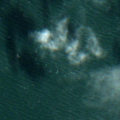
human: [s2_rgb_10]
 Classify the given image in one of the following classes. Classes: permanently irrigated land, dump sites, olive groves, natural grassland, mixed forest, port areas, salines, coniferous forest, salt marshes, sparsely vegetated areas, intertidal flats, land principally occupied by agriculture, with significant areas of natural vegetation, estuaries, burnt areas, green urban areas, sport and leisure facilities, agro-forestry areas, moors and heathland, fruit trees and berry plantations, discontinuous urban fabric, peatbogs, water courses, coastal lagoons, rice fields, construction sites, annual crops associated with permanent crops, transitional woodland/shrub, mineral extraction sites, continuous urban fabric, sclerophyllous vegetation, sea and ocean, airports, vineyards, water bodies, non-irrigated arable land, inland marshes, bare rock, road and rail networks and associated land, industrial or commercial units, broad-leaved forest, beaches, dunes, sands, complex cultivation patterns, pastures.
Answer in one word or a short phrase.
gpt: sea and ocean